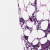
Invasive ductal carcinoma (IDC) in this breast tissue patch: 1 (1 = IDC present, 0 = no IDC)